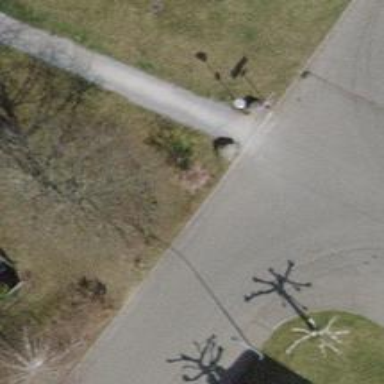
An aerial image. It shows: Bollard.